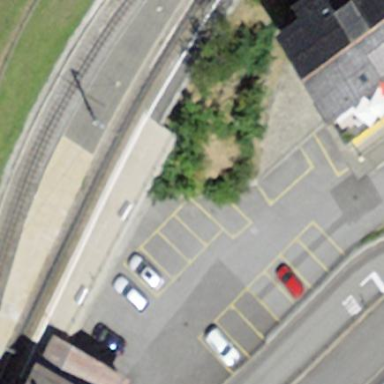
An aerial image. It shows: Platform on the railway.